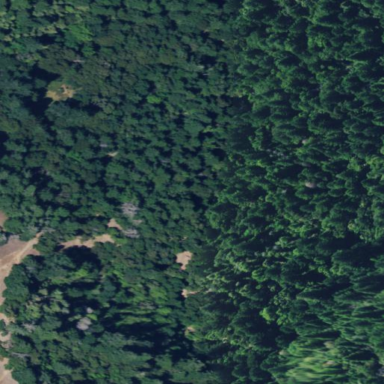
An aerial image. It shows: Forest area.